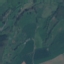
Land use / land cover: Pasture